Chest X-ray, PA view. Patient: 57 years old, sex F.
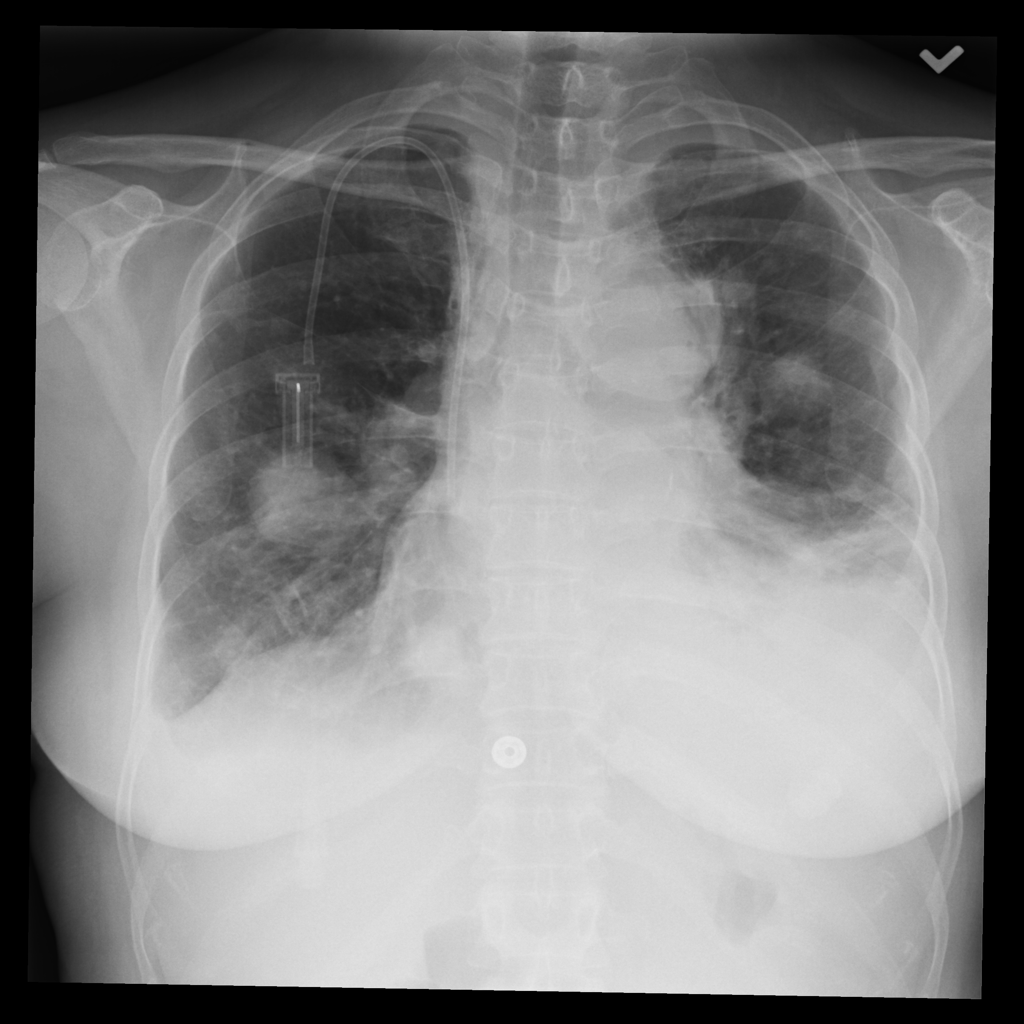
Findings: No Finding